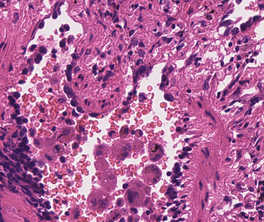
Tumor epithelial tissue: yes
Tumor-associated stroma tissue: yes
Normal tissue: no